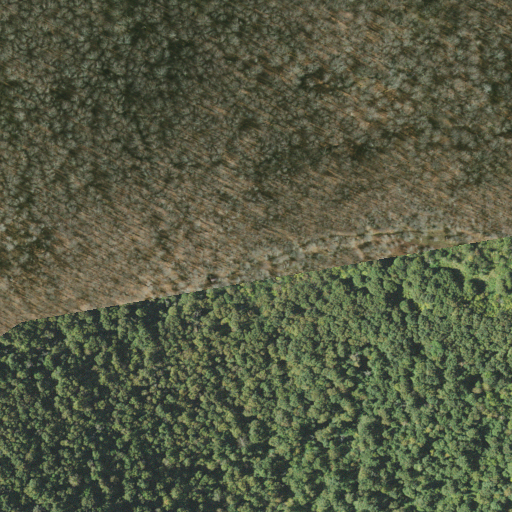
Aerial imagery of gap in Tennessee named Low Gap containing only deciduous forest